Question: In VS 2013, Xamarin Forms.
Our Android & IOS app has a static class:
'''
public static class CacheKeys
{
public static string RememberMeEmail = "RememberMeEmail";
public static string RememberMeSwitch = "RememberMeSwitch";
}
'''
This class is stripped by the linker in the iOS device debug build, but not in the
simulator or Android.
See attached screenshot.
I have set the Debug Linker for iPhone to Do Not Link, yet this static class is
removed.
??????

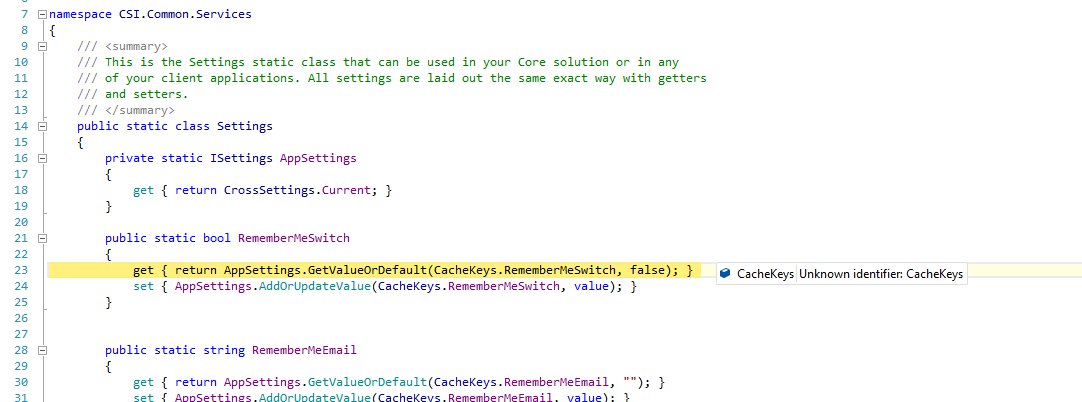
Answer: You can set a preserve attribute to your class: <URL>
See the section: Preserving Code
Example:
'''
[Preserve]
public static class LinkerPreserve
{
static LinkerPreserve()
{
throw new Exception(typeof(SQLitePersistentBlobCache).FullName);
}
}
public class PreserveAttribute : Attribute
{
}
'''